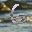
Label: 6